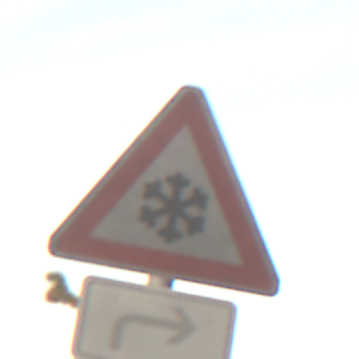
Verkehrszeichen: SchneeOderEisglaette
Zusatzzeichen unten: RichtungsangabeDurchPfeile5
Umgebung: Outdoor, Nature
Tageszeit: SunriseSunset
Wetter: PartlyCloudy
Licht: Natural
Jahreszeit: NotSpecified
Kontrast: LowContrast